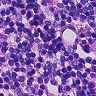
Metastatic tissue present: no